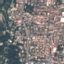
Land use / land cover: Residential